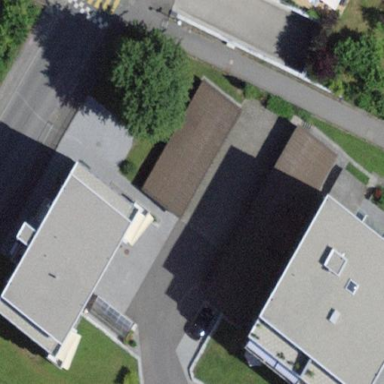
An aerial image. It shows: Group of garages.